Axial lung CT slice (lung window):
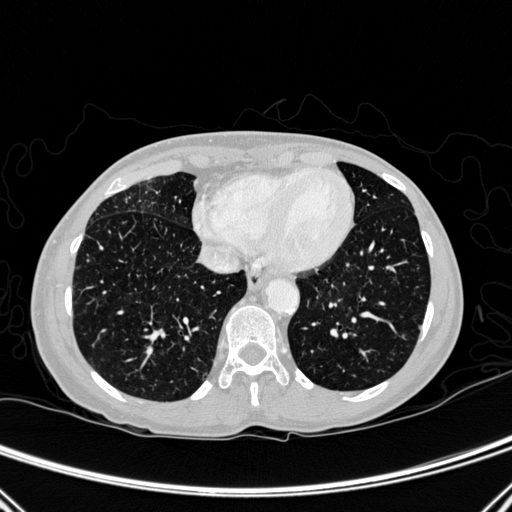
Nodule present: no